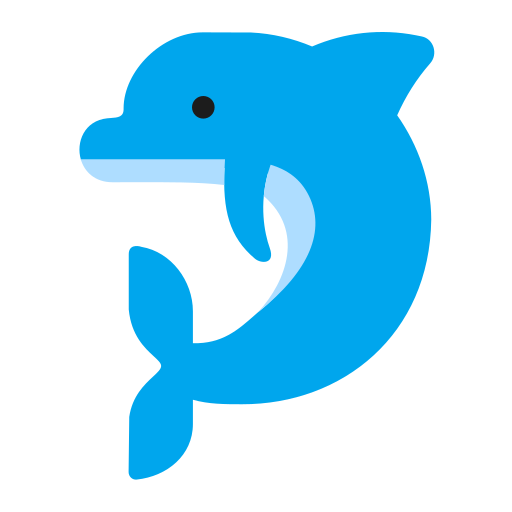
dolphin flat